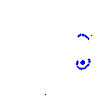
Particle: kaon